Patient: sex M, age 69
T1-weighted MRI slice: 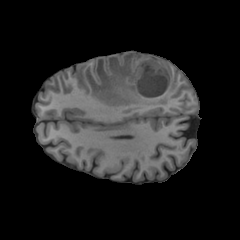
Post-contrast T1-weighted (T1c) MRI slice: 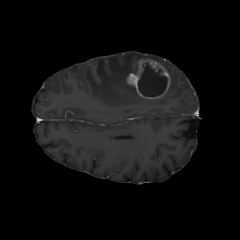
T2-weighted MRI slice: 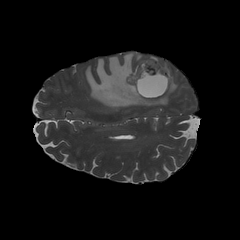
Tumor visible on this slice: yes
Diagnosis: Glioblastoma, IDH-wildtype
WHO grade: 4